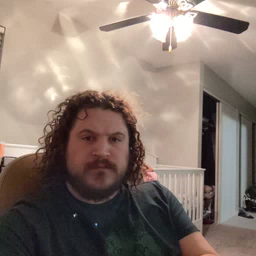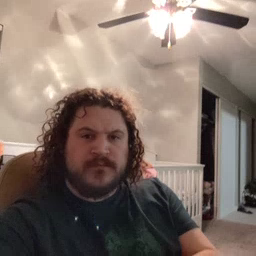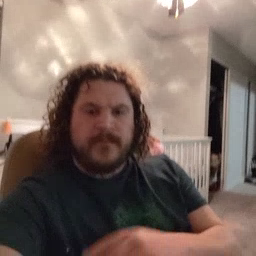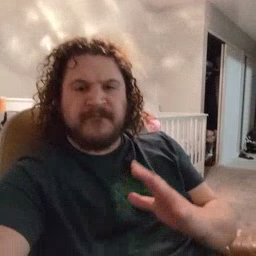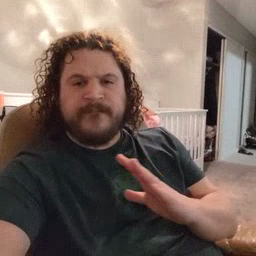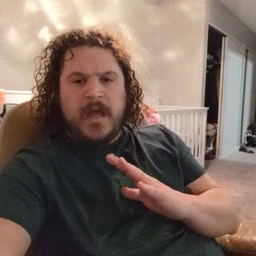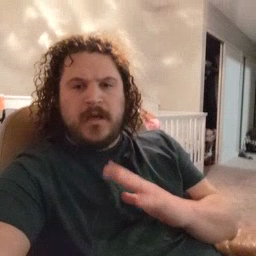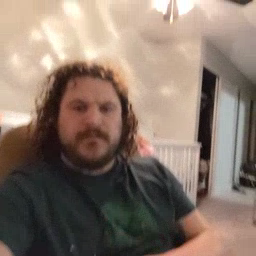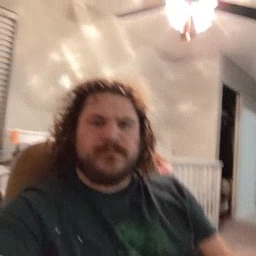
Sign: fine